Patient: sex M, age 45
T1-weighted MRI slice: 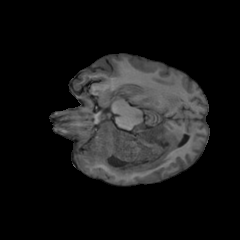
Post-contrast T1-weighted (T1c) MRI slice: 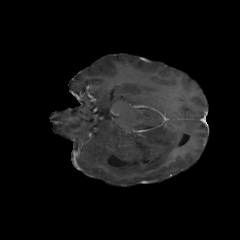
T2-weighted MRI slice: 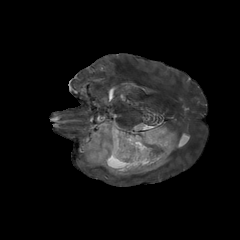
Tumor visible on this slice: yes
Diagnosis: Astrocytoma, IDH-mutant
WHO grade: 2